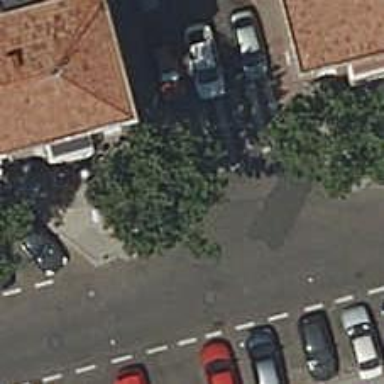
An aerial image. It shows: Bollard barrier.